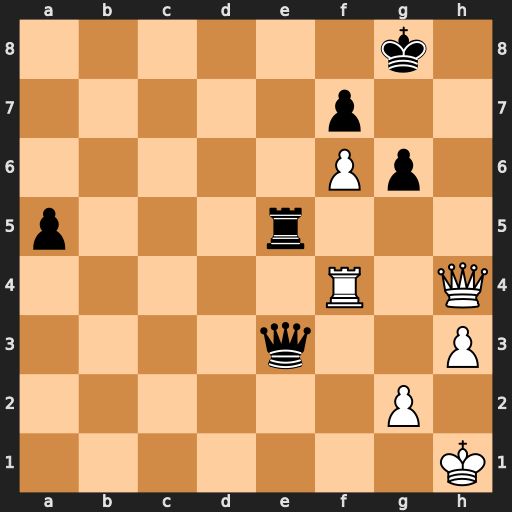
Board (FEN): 6k1/5p2/5Pp1/p3r3/5R1Q/4q2P/6P1/7K
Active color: w
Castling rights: -
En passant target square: -
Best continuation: Qh6 Qc1+ Kh2 Qxf4+ Qxf4